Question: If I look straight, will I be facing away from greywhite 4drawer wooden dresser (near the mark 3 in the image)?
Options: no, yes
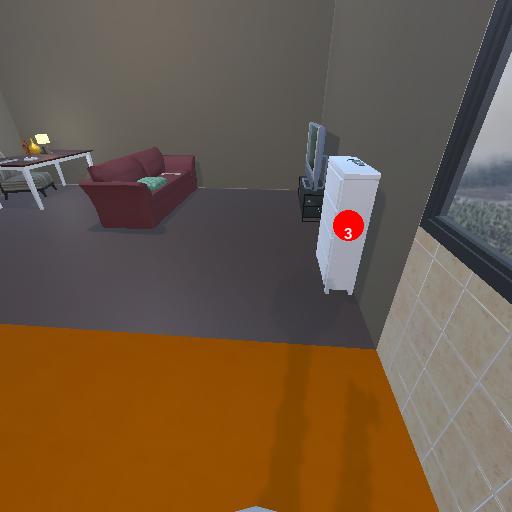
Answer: no